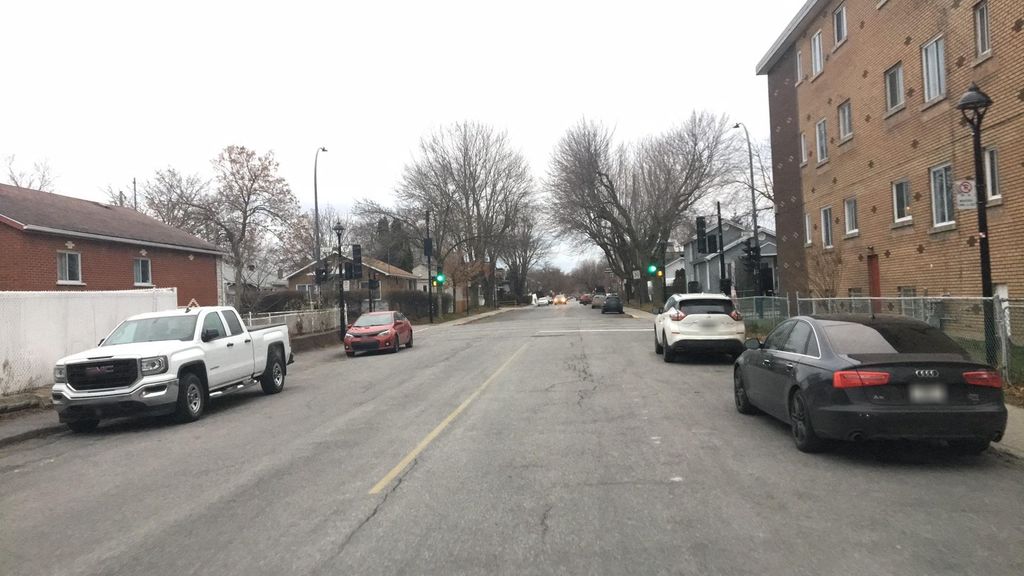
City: montreal